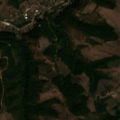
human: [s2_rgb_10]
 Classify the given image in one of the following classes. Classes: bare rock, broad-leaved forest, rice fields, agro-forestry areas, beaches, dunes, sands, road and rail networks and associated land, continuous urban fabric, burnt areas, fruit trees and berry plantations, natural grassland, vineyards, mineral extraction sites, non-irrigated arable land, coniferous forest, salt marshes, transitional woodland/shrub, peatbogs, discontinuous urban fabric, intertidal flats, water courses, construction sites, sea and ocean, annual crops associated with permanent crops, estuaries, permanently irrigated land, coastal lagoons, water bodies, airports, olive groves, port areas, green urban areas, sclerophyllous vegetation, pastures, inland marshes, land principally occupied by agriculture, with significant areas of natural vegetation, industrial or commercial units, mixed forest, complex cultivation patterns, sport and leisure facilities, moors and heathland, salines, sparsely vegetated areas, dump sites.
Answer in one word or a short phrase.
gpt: complex cultivation patterns, land principally occupied by agriculture, with significant areas of natural vegetation, broad-leaved forest